Interaction volume radius: 5 \u00c5
Interaction volume height: 10 \u00c5
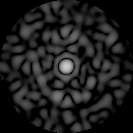
Disorder parameter: 0.844